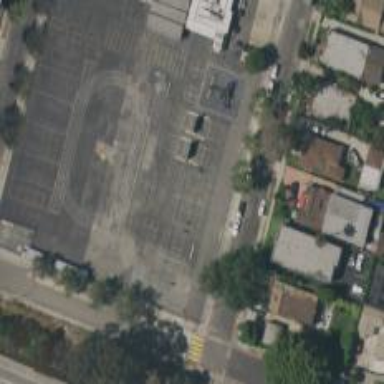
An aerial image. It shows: Schoolyard designated as leisure land.